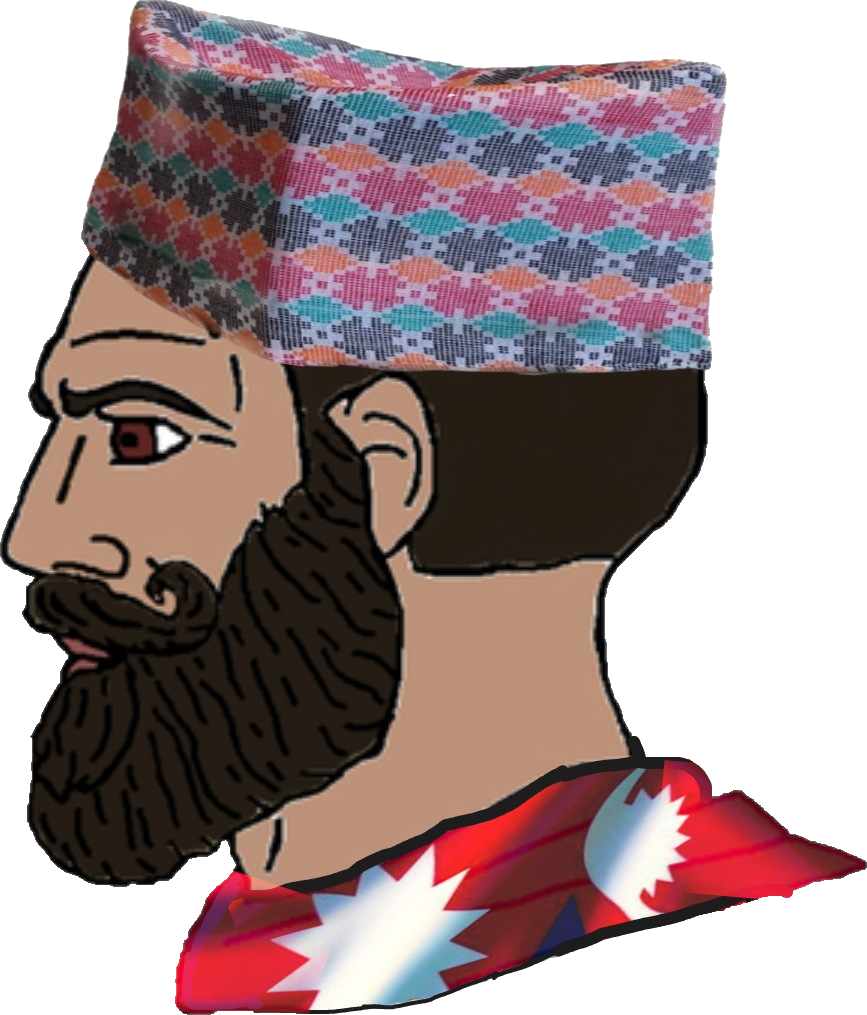
Label: 4_Yes_Chad